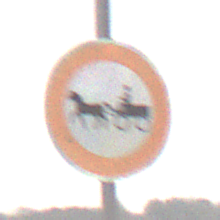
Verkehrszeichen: VerbotGespannfuhrwerke
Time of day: Midday
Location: Outdoor (Nature)
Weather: Overcast
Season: Winter
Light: Natural